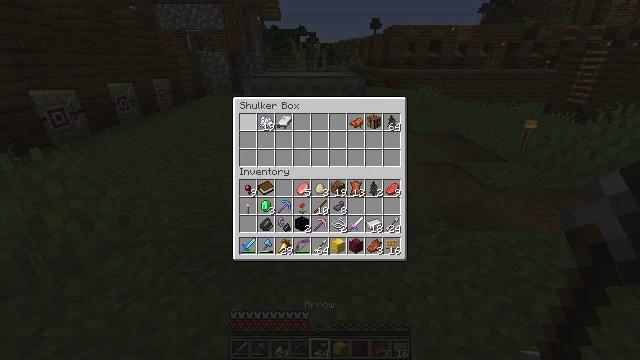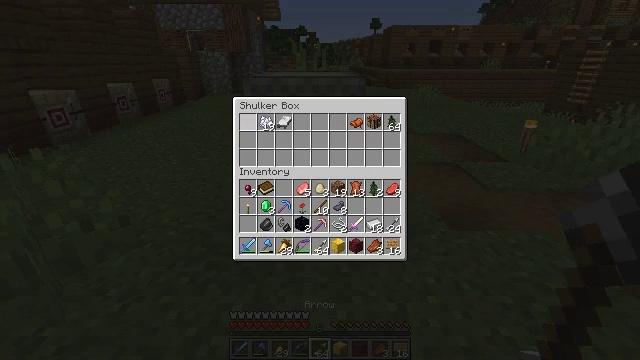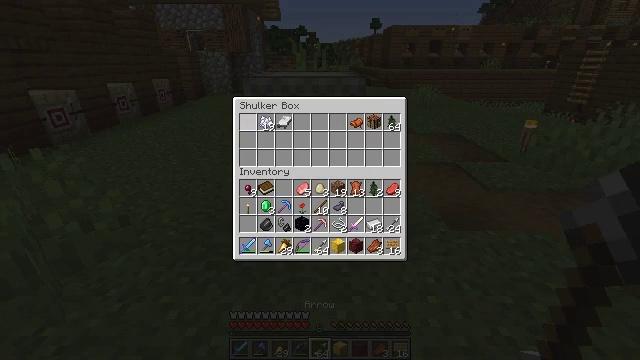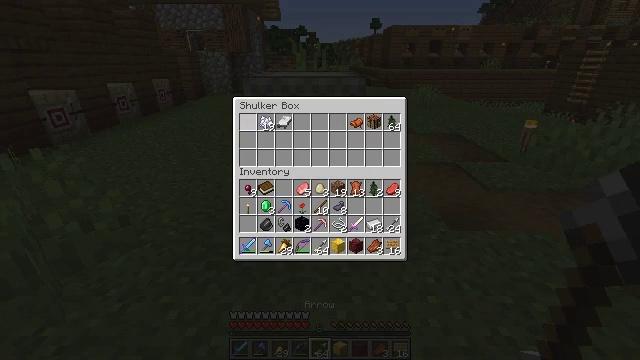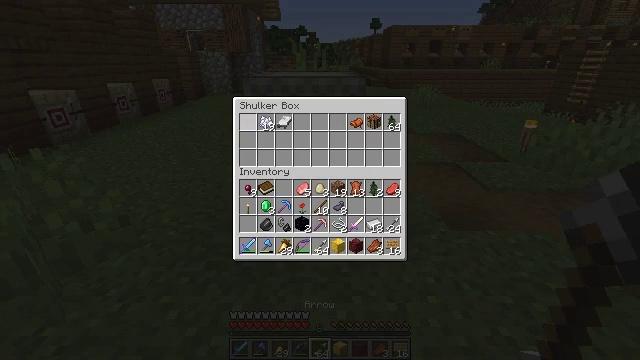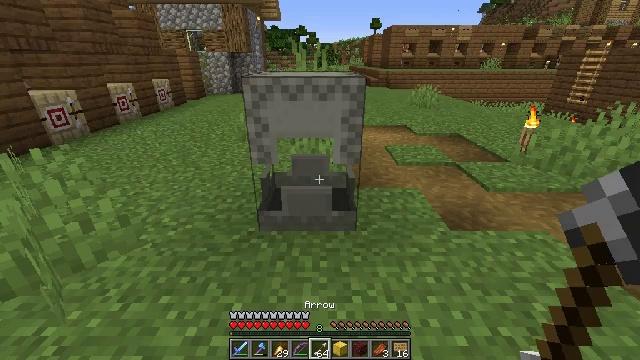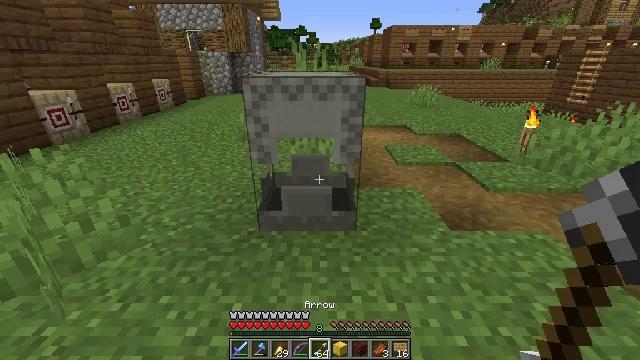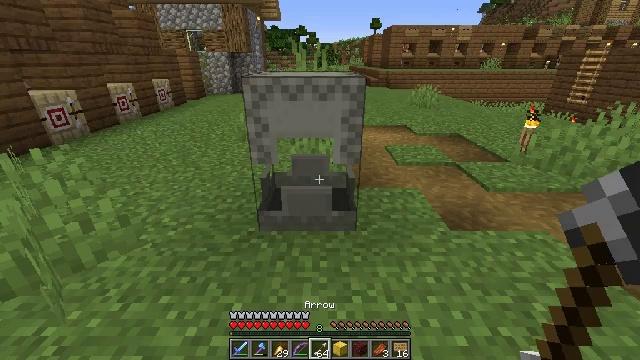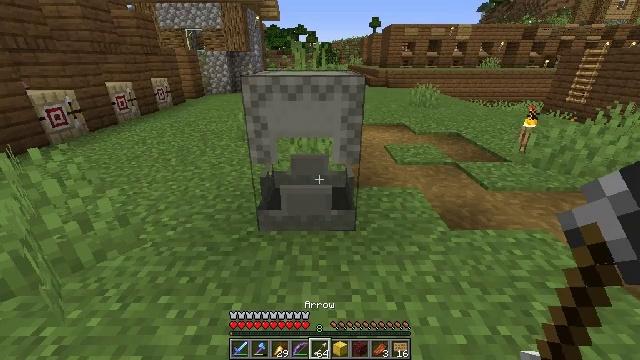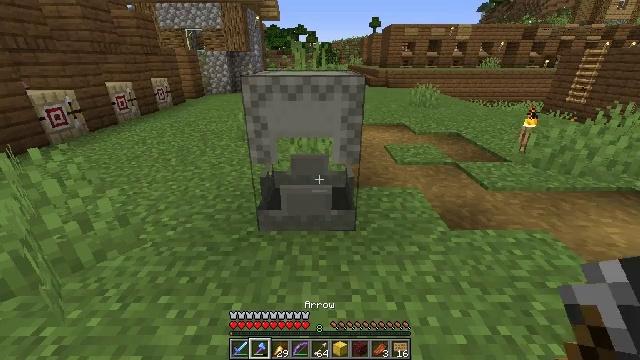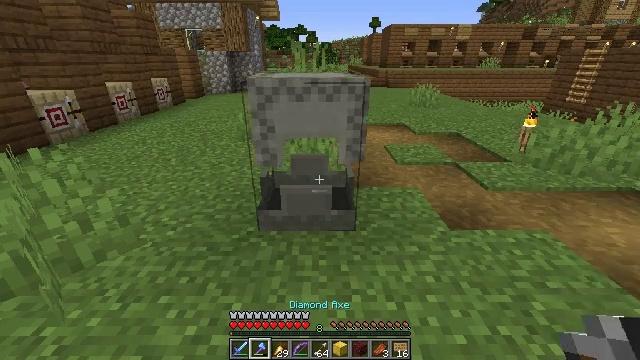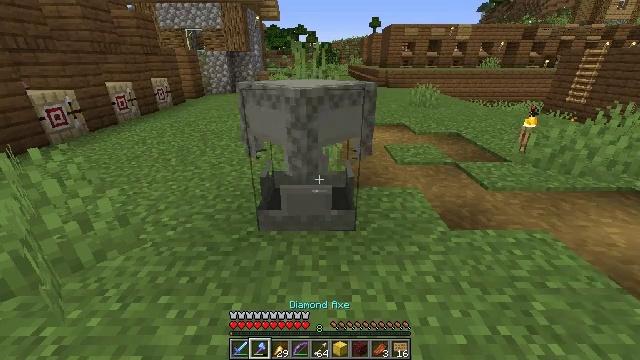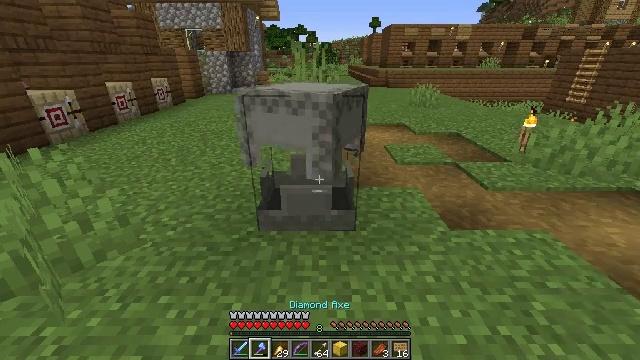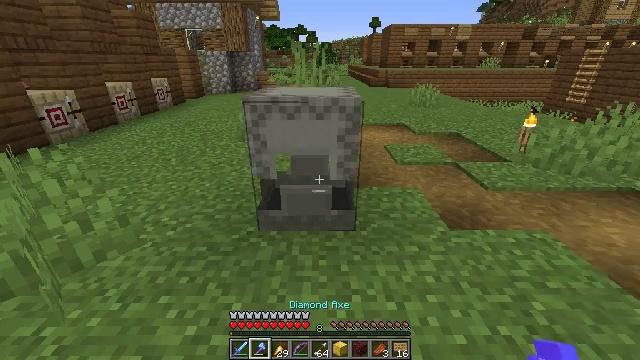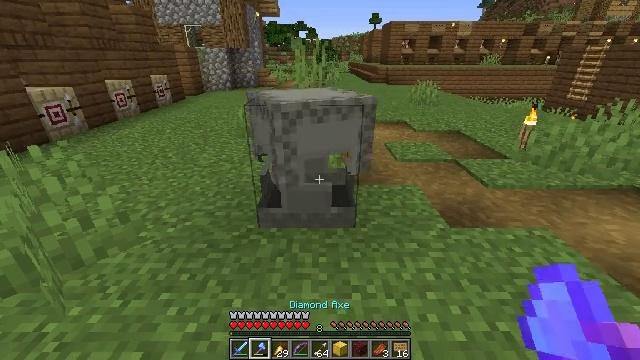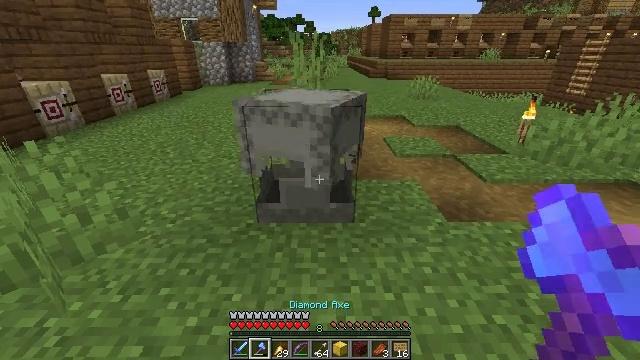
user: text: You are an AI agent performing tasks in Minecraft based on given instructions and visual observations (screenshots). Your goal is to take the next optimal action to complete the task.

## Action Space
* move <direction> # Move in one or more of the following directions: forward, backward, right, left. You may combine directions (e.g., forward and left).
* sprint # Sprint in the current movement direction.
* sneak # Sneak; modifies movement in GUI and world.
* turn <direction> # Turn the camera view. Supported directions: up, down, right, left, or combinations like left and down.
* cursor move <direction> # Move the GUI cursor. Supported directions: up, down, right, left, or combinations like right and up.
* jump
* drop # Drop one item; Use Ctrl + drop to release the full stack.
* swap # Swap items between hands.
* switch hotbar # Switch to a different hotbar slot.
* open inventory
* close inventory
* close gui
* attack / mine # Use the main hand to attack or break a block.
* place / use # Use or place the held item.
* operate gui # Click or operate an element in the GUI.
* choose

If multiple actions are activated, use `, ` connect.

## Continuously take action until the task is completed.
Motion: motion action
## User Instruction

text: Break the light gray shulker box to pick it up.
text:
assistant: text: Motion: sneak, operate gui
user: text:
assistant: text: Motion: sneak
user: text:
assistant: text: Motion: sneak
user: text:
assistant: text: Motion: sneak
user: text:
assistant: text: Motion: sneak
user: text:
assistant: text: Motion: close gui
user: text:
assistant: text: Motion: open inventory
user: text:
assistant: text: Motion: no_op
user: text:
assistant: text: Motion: switch to hotbar 2
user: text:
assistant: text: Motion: switch to hotbar 2
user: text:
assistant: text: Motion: switch to hotbar 2
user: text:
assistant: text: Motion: switch to hotbar 2
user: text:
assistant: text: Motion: no_op
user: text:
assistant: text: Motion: no_op
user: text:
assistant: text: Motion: turn down
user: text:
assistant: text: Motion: no_op
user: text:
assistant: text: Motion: no_op
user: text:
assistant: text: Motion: no_op
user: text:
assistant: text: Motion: no_op
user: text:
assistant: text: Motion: move forward
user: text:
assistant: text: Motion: move forward, turn down
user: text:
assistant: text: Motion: move forward, turn down
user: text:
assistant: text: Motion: move forward, turn down
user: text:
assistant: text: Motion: no_op
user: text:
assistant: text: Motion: no_op
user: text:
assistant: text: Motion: no_op
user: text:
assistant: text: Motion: no_op
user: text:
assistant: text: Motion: no_op
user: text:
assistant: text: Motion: no_op
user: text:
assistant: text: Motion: no_op